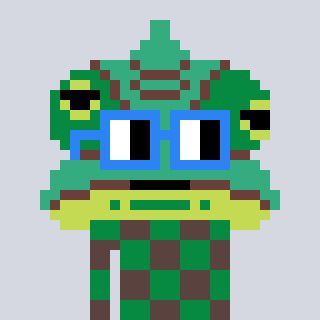
a pixel art character with square blue glasses, a chameleon-shaped head and a darkbrown-colored body on a cool background